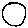
Label: circle